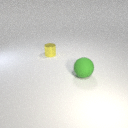
large green rubber sphere to the right of small yellow metal cylinder